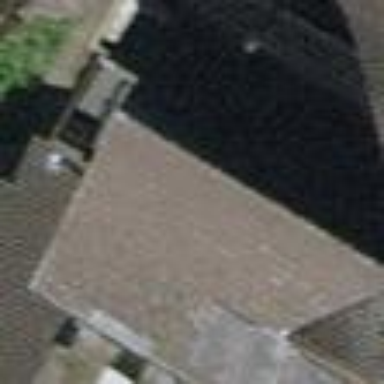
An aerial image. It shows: Terrace building.